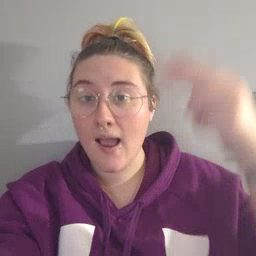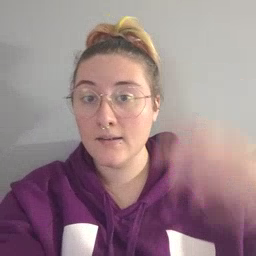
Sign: high